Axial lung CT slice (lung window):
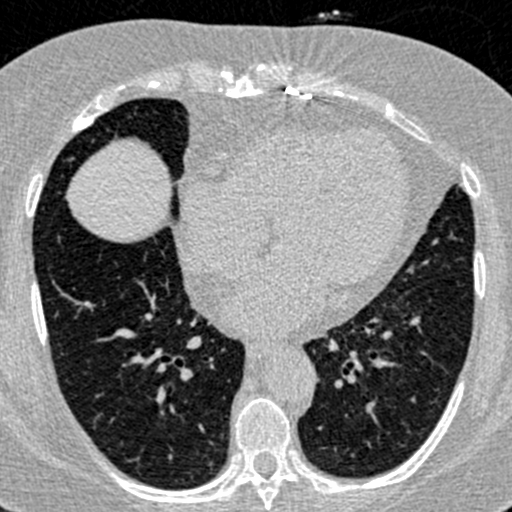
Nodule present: no